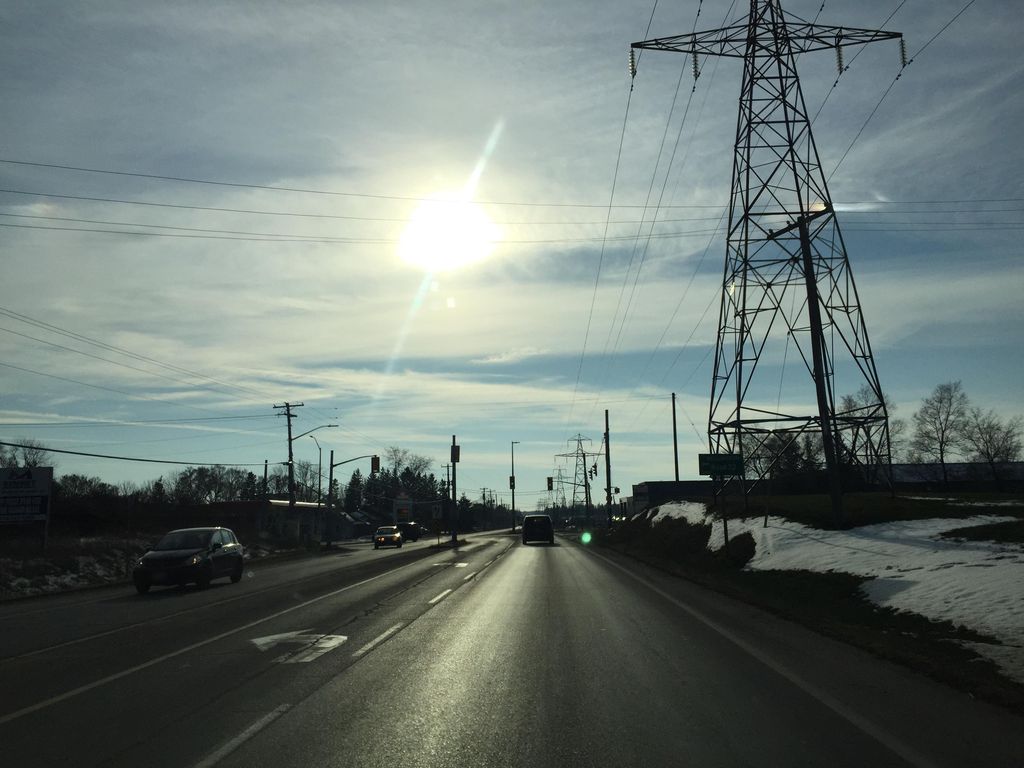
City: kitchener-waterloo